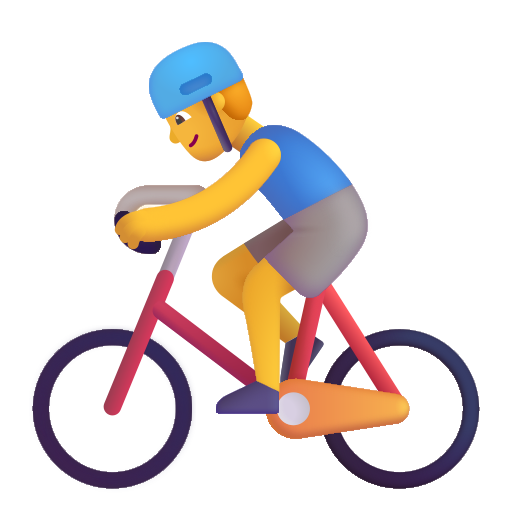
man biking color default